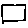
Label: square